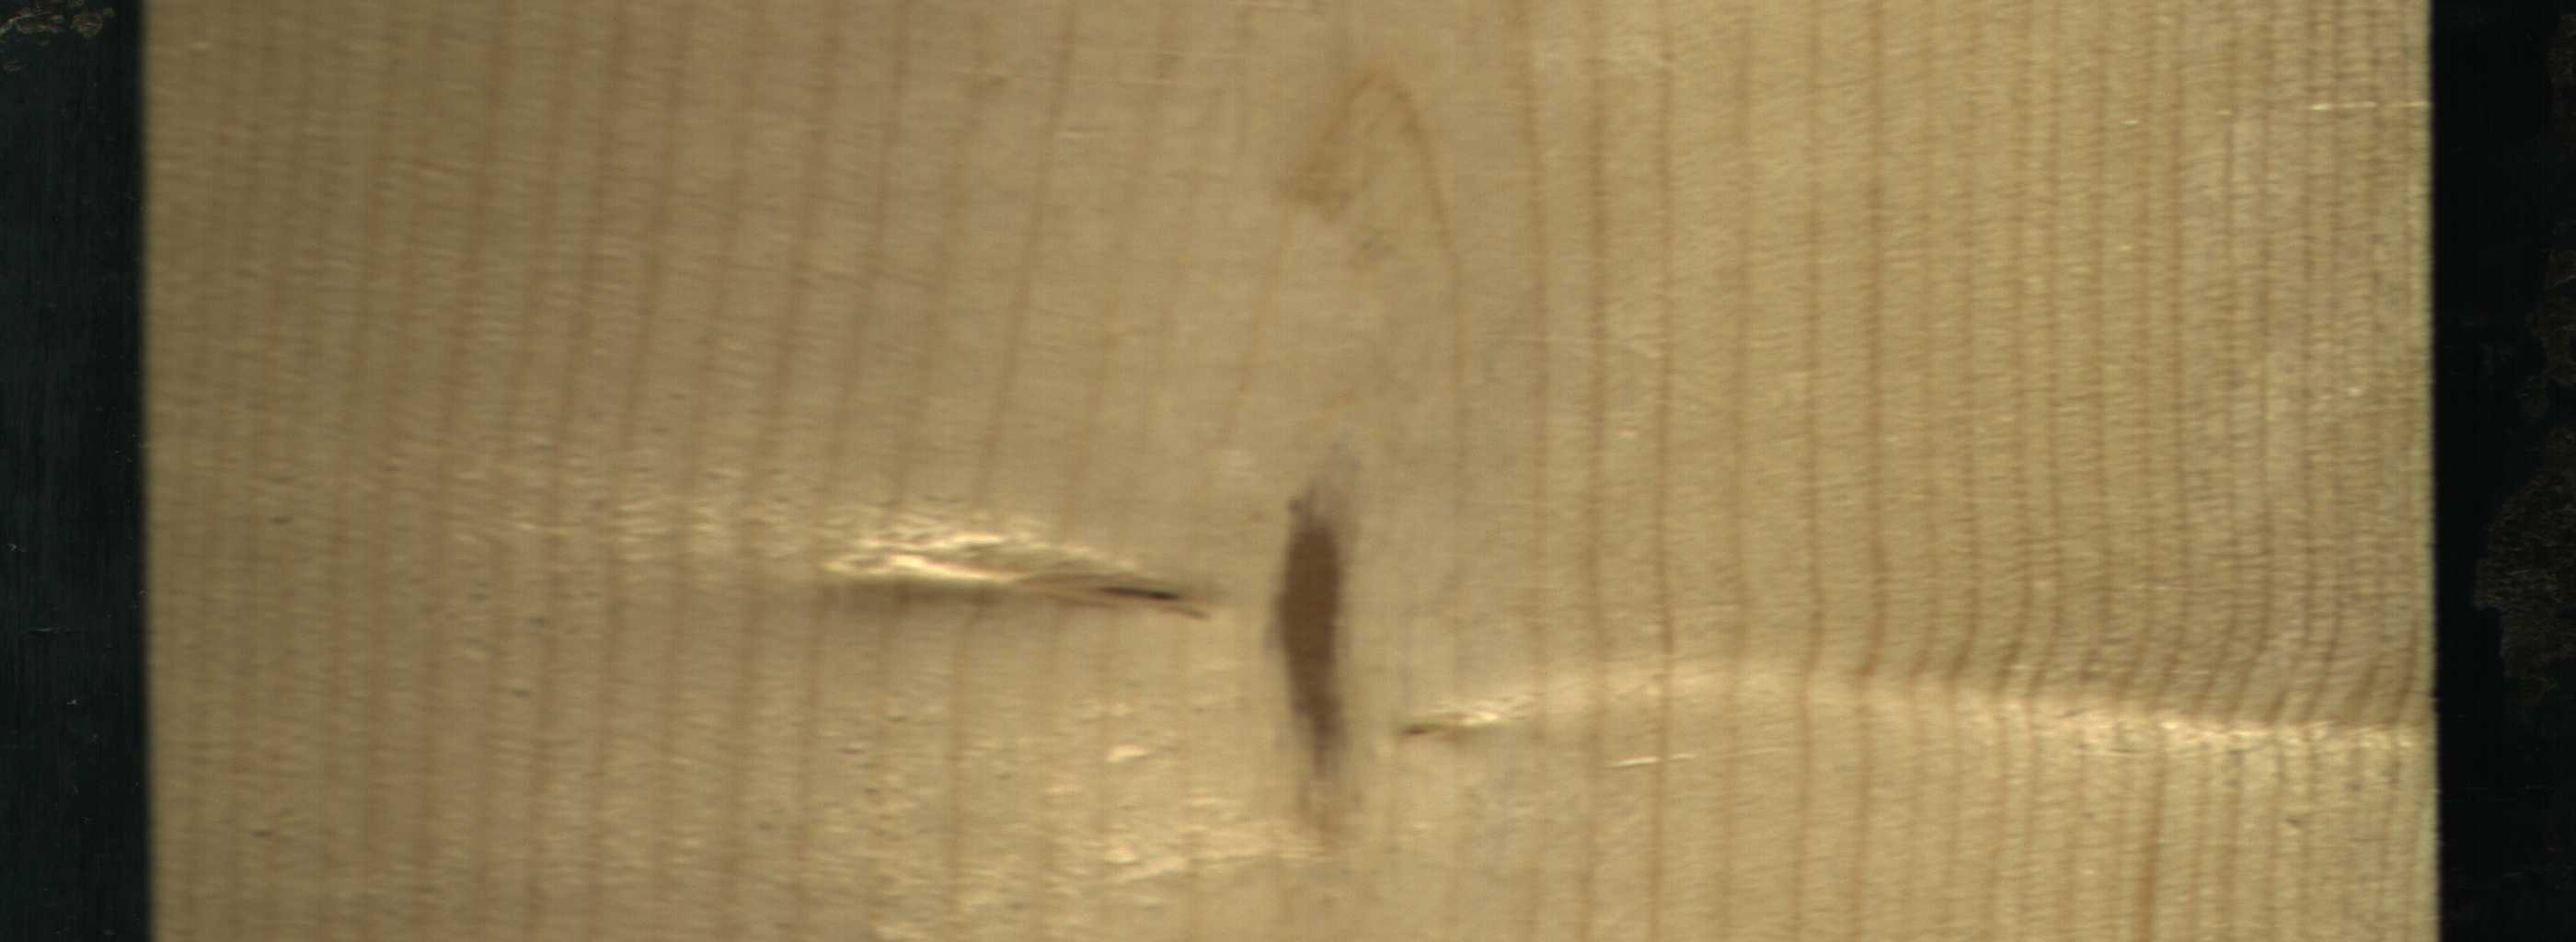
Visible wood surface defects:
Marrow
Live_Knot